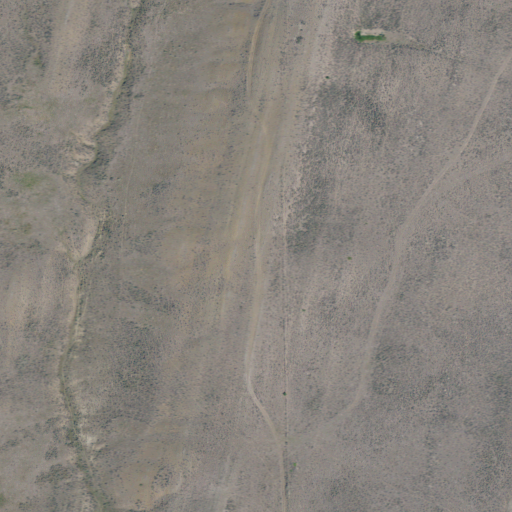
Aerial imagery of mountain in Montana named Kavanaugh Hills containing grassland and shrub